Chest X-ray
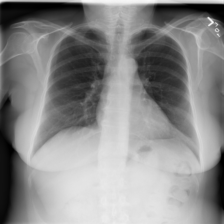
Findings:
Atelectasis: negative
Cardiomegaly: negative
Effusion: negative
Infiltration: positive
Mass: negative
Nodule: negative
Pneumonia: negative
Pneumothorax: negative
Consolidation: negative
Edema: negative
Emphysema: negative
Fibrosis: negative
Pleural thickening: negative
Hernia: negative